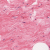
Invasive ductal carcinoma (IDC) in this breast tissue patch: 0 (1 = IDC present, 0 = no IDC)